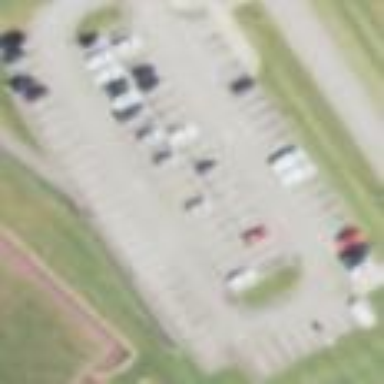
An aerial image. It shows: Parking area.